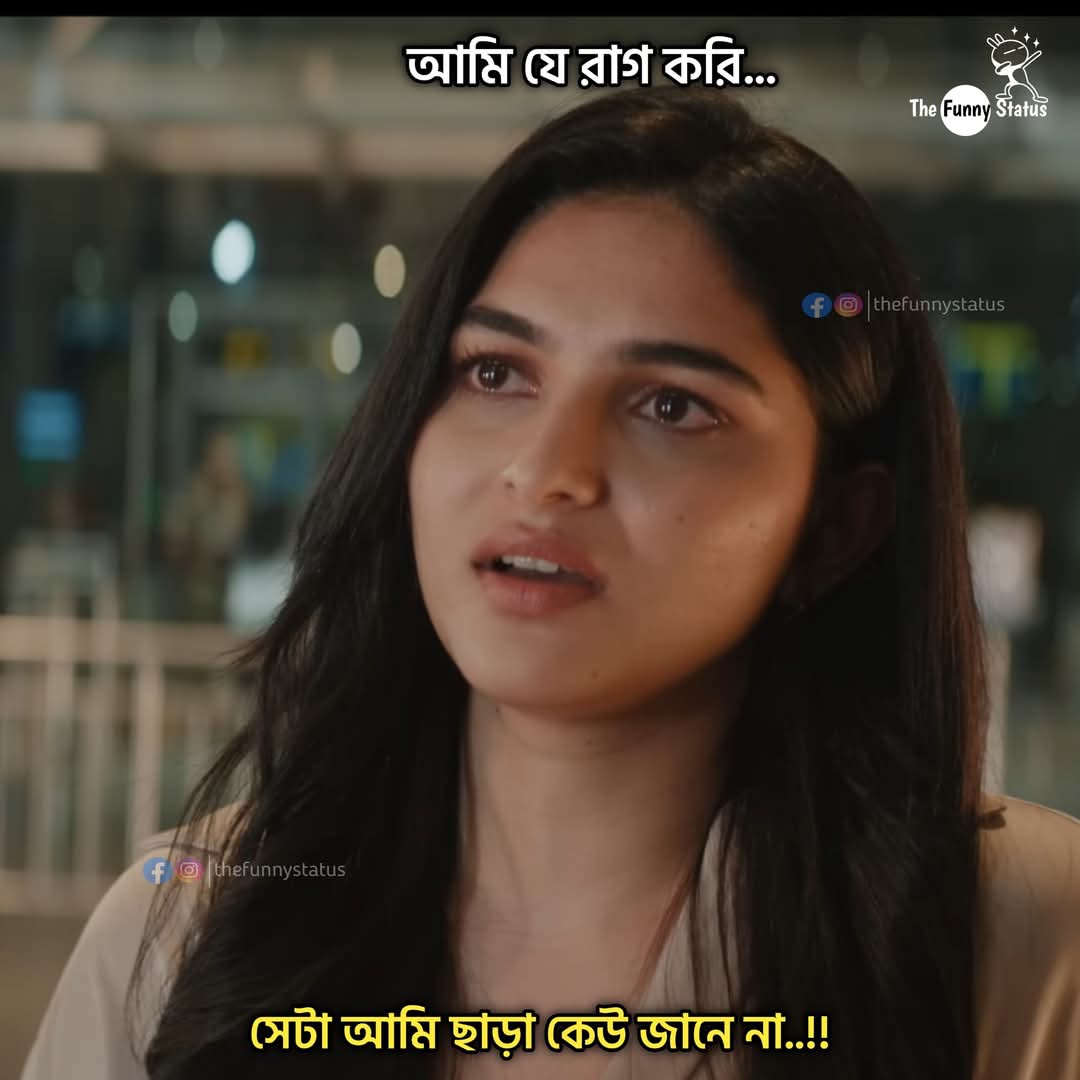
Text: আমি যে রাগ করি...
সেটা আমি ছাড়া কেউ জানে না..!!
Label: Non Hate